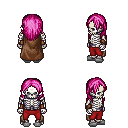
a pixel art fantasy rpg character, male body template, skeleton, brown cape, red pants, pink long hairstyle, cloth bracers, white slippers, four views (front, back, left, right), 2x2 character sprite sheet, small pixel art, hard edges, no anti-aliasing